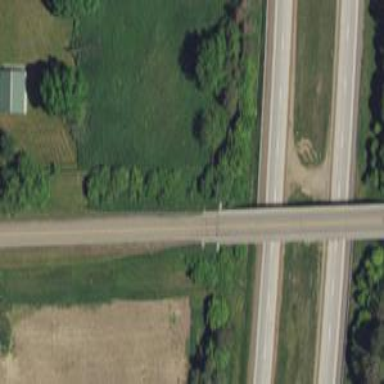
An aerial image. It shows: Tertiary road passing over bridge.